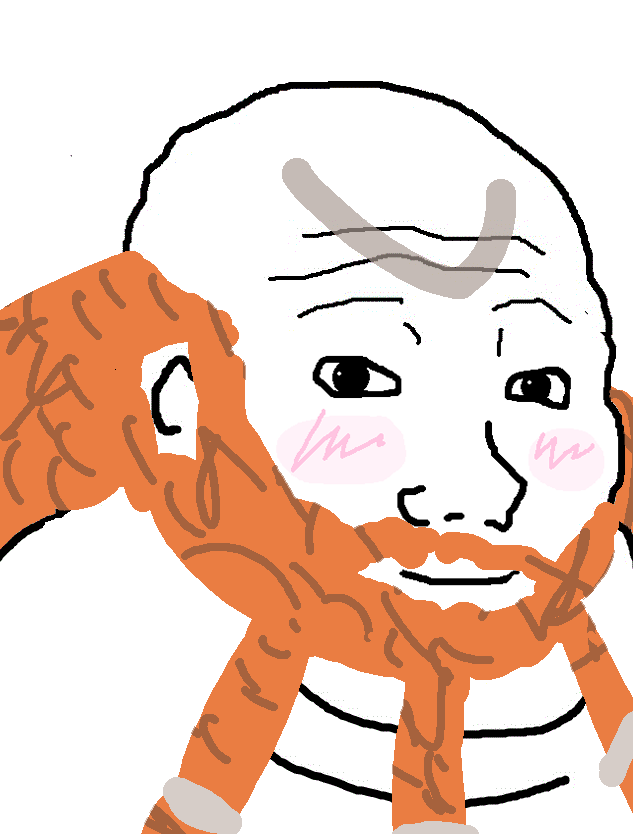
Label: 5_Blobjak